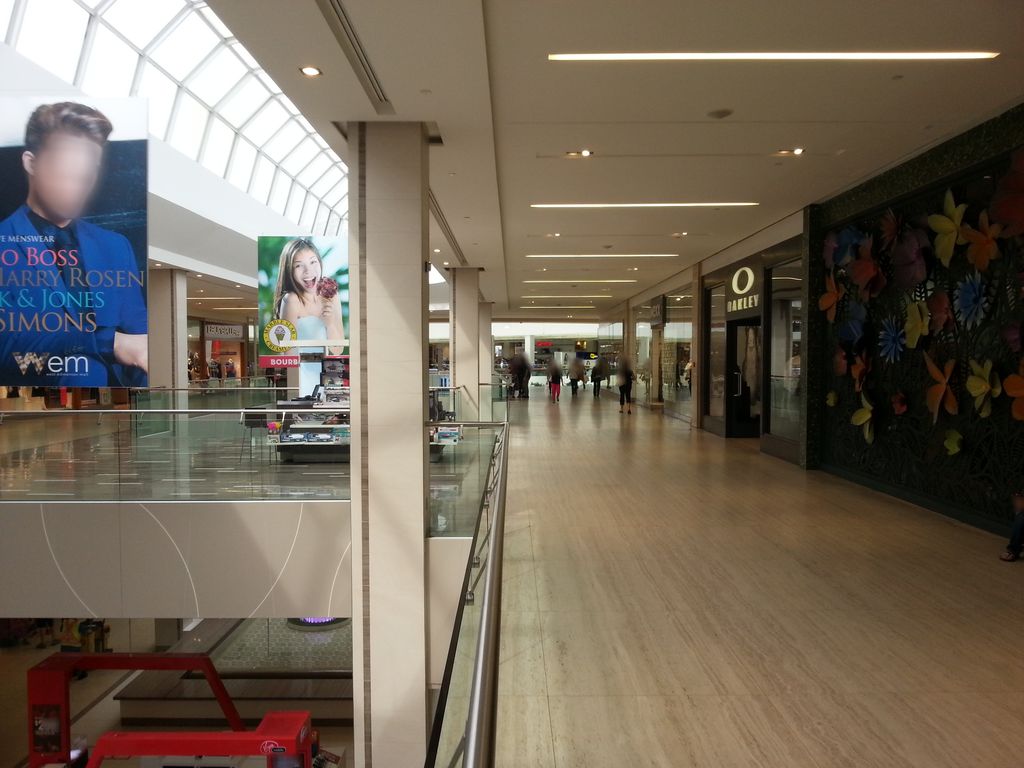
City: edmonton